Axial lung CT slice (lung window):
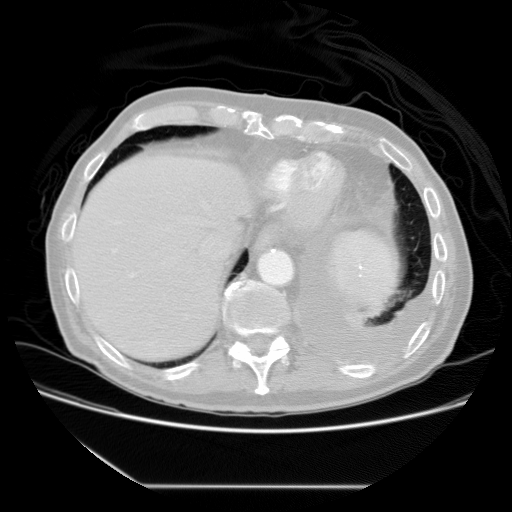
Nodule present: no